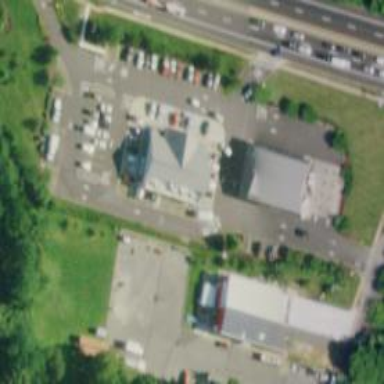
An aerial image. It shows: Convenience shop.